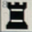
Piece: bR